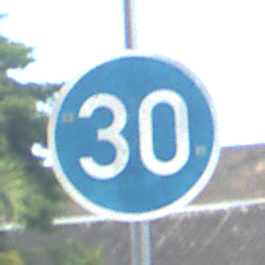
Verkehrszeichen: VorgeschriebeneMindestgeschwindigkeit
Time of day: MorningAfternoon
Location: Outdoor (Suburban)
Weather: PartlyCloudy
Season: NotSpecified
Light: Natural